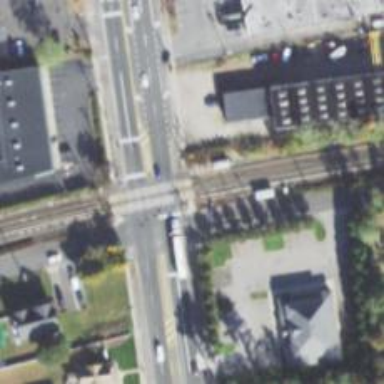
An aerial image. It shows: Crossing for the railway.